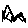
Label: zigzag